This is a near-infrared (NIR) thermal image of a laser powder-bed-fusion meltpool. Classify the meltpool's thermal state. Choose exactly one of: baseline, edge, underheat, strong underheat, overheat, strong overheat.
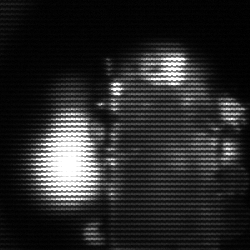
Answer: strong underheat